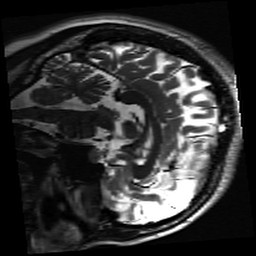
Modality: inplaneT2
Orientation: sagittal